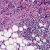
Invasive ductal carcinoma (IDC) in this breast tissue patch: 0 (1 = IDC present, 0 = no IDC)